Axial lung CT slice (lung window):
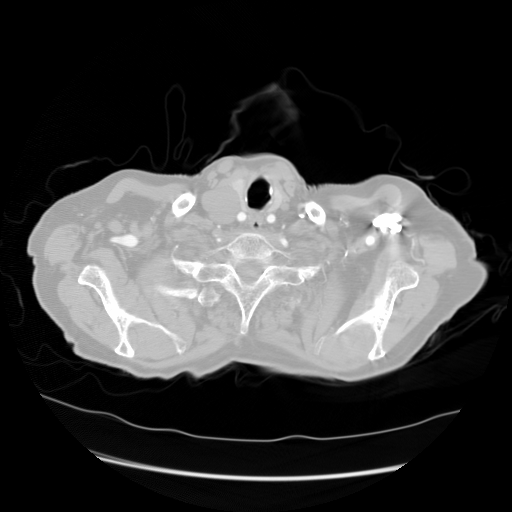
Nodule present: no